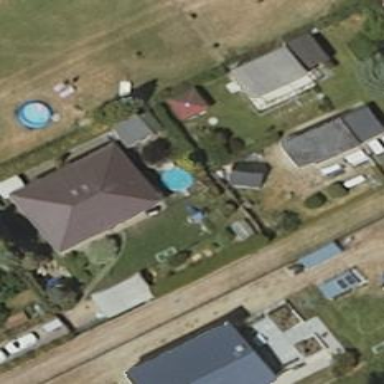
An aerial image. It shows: Simple house.